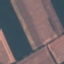
Land use / land cover: AnnualCrop